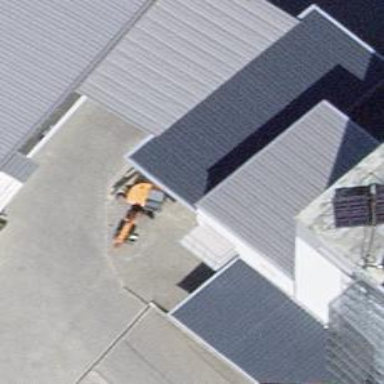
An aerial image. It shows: View of roof of building.